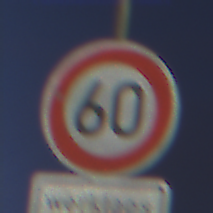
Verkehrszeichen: Geschwindigkeit60
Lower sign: ZeitangabenMitBeschraenkungAufWochentage7
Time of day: Night
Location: Outdoor (Urban)
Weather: PartlyCloudy
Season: NotSpecified
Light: Artificial